Field crop: maize
Growth stage: 2
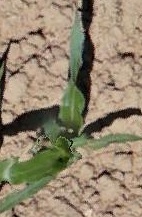
Species: maize